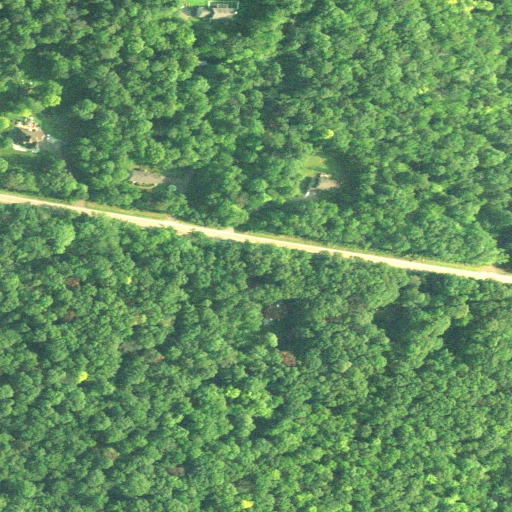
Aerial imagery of mountain in Connecticut named Sexton Hill containing deciduous forest, open development, mixed forest, and low intensity development